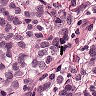
Metastatic tissue present: yes